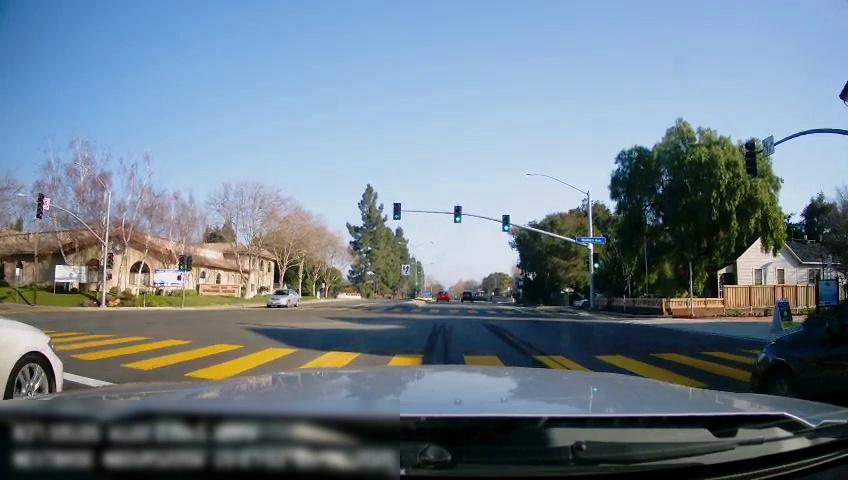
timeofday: Day
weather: Sunny
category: Drivable Space
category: Vehicles | Car
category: Vehicles | Car
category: Vehicles | Car
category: Vehicles | SUV
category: Vehicles | Car
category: Vehicles | Car
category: Traffic | Signs
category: Traffic | Signs
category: Traffic | Lights
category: Traffic | Lights
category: Traffic | Lights
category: Traffic | Lights
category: Traffic | Lights
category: Traffic | Lights
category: Traffic | Signs
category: Traffic | Lights